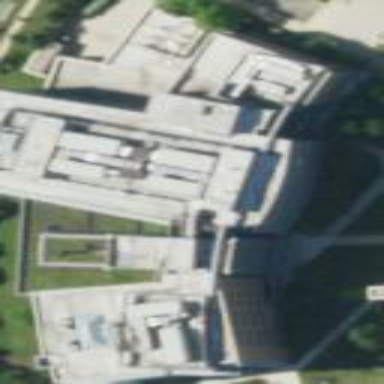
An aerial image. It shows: Educational institution building.